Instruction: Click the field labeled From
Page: home
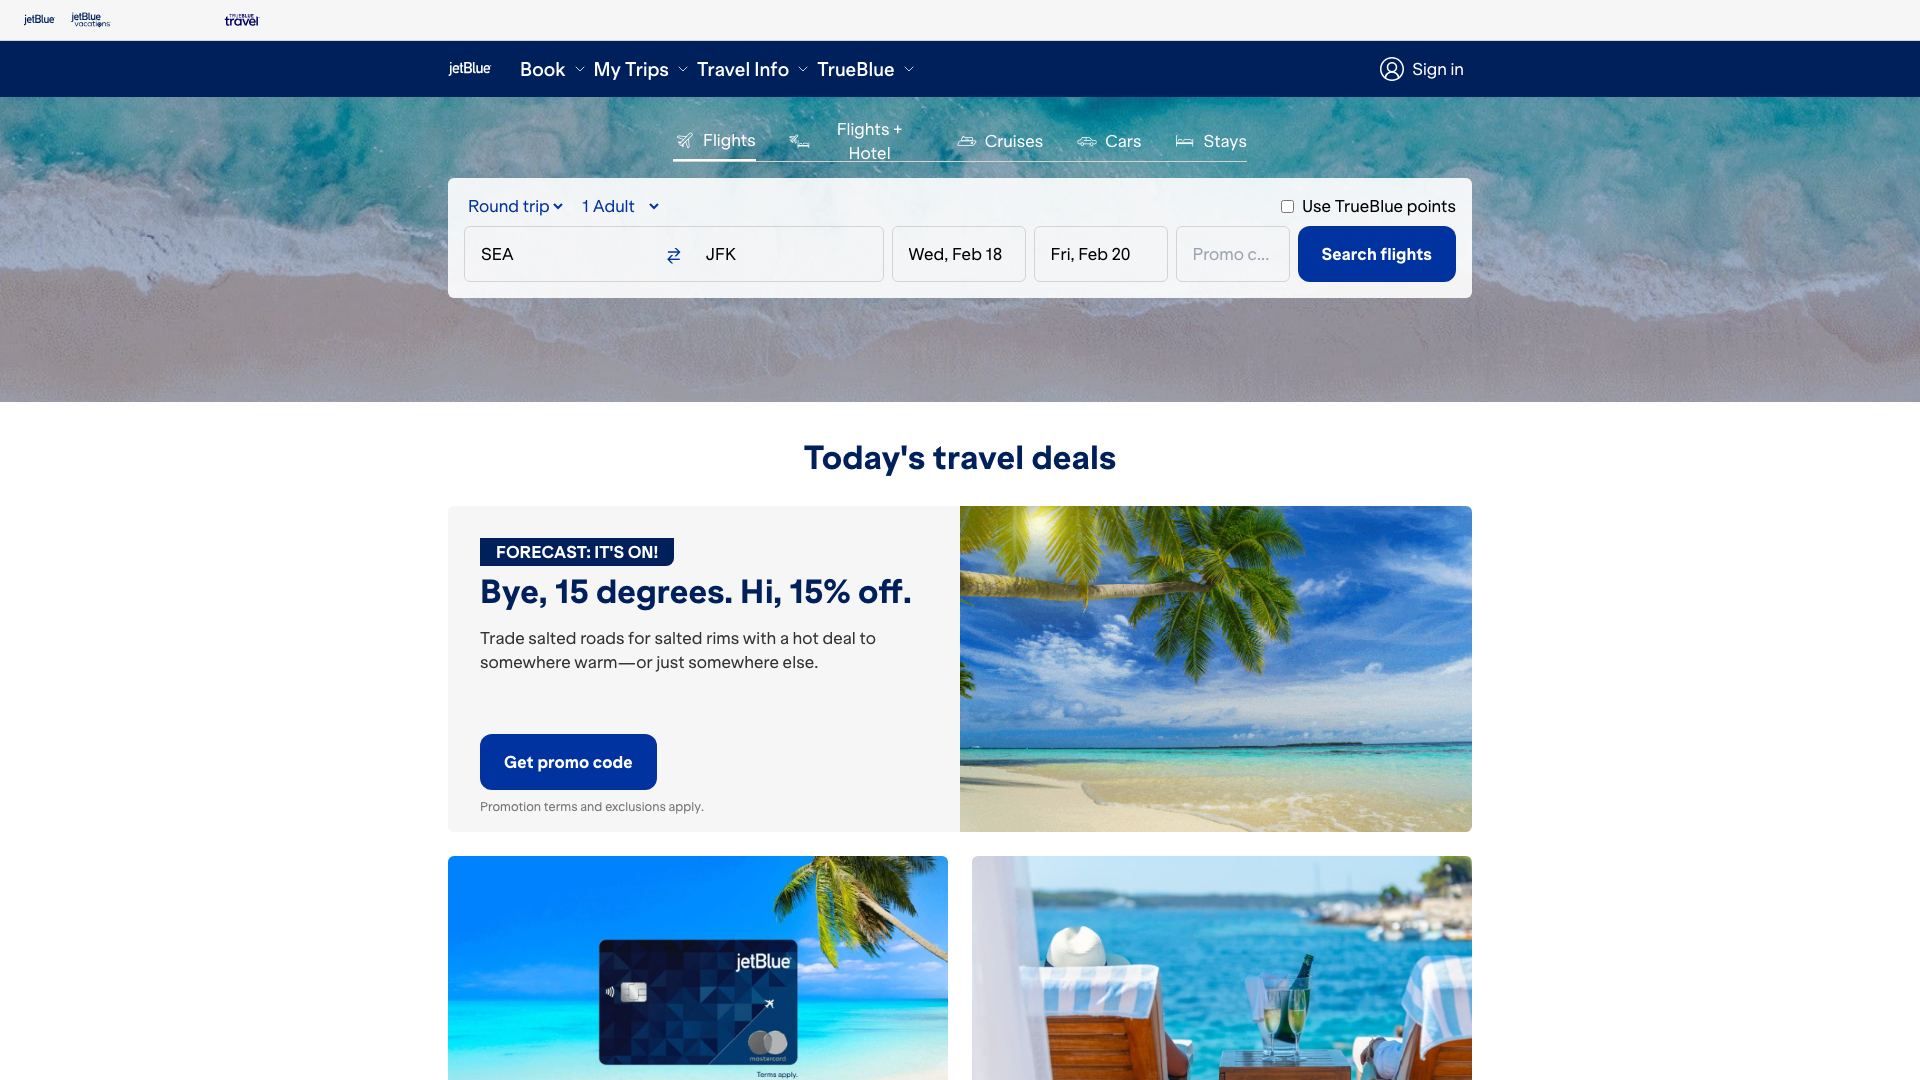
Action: click